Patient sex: M
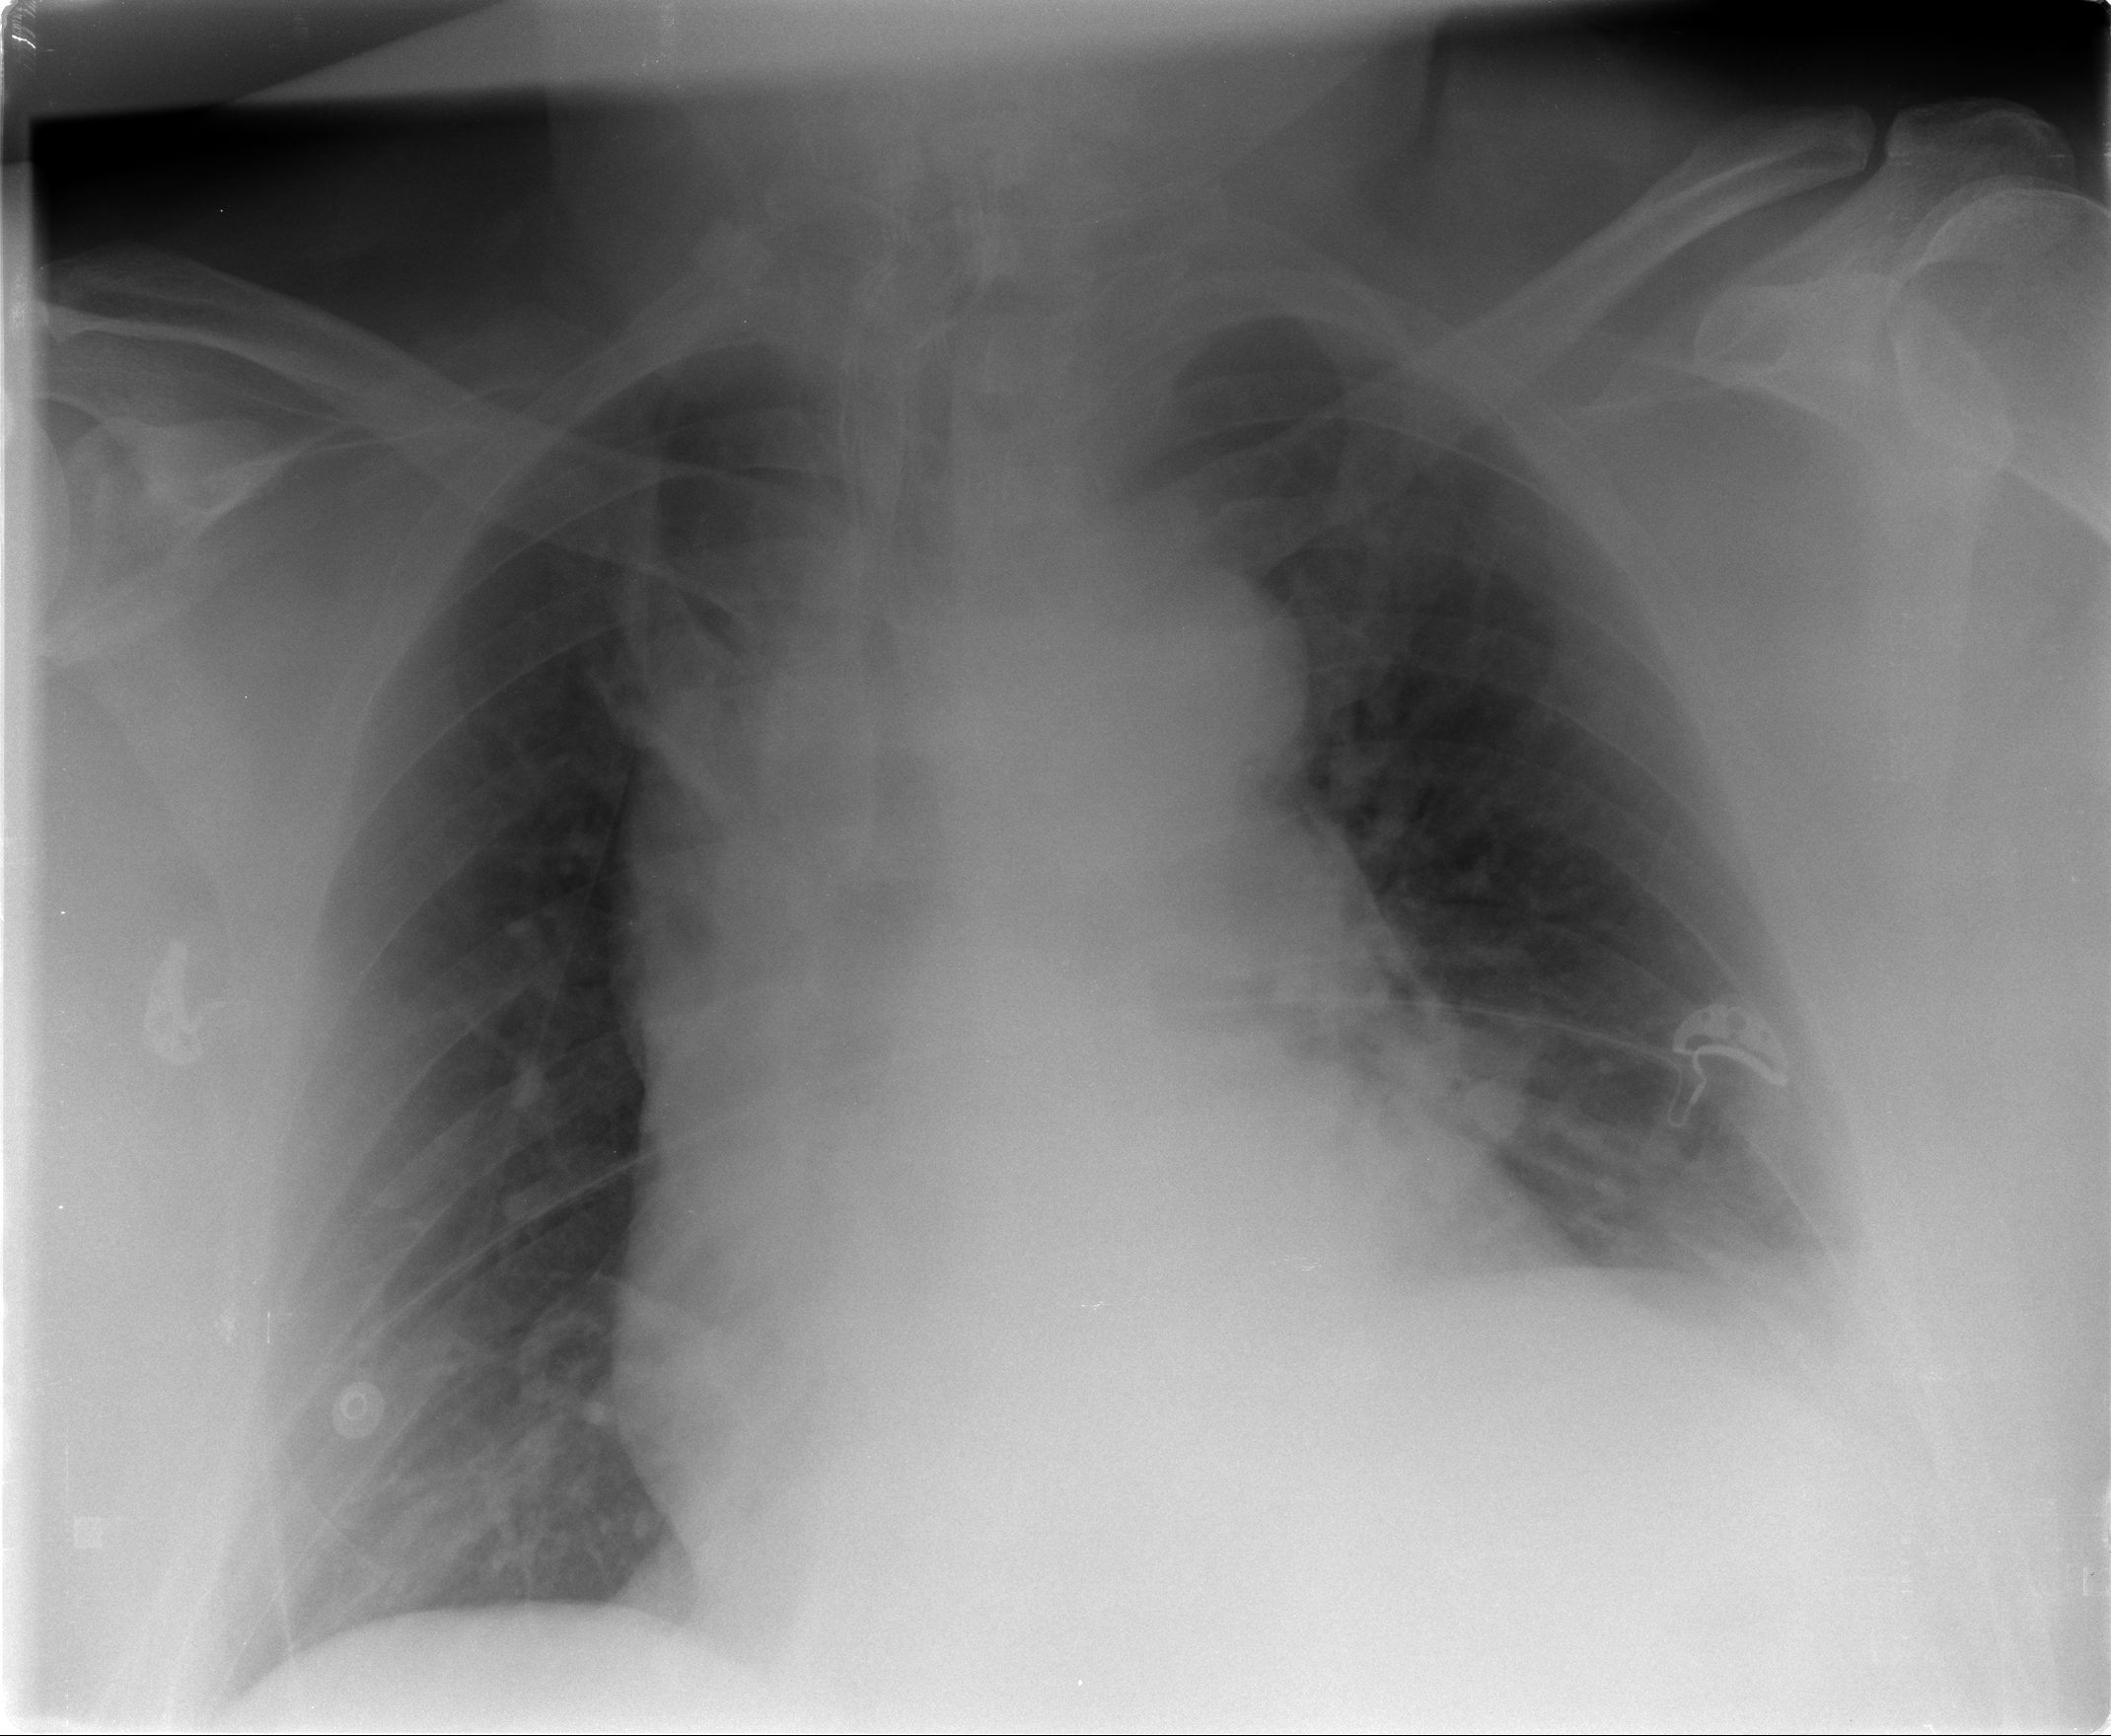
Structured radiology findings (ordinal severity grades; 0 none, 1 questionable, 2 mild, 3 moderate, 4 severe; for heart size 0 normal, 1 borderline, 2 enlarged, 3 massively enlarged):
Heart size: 2
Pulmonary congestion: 2
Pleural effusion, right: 0
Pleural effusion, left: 1
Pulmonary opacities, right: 0
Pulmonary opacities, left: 0
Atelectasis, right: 2
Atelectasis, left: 2